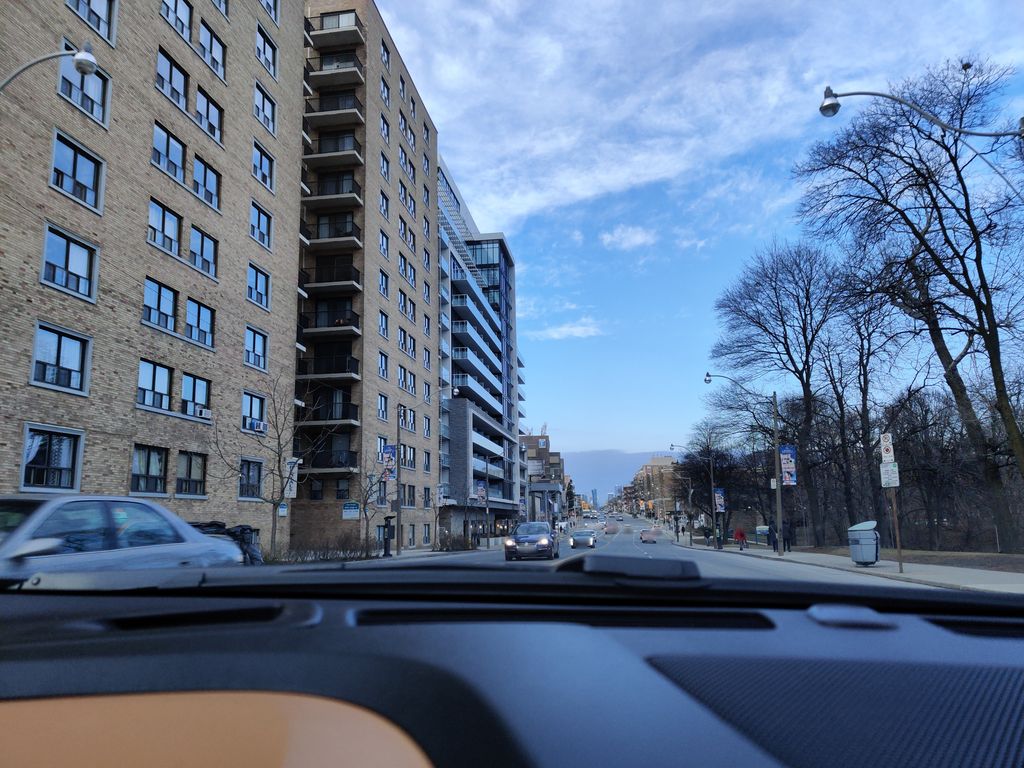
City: toronto